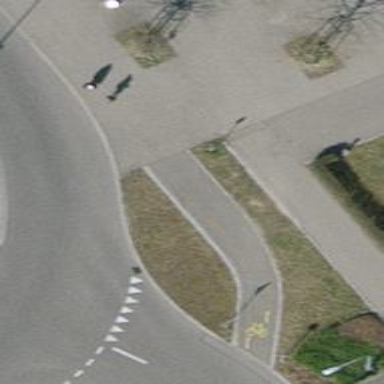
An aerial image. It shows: Asphalt cycleway.